Question: I want to make a canvas which has rounded border. I think I can implement it by OpacityMask. but it's a hard to me.
'''
<Canvas Background="Red" ClipToBounds="True" x:Name="can">
<Canvas.OpacityMask>
<!--czc.png is opacity mask source which represents a rounded rectangle.-->
<ImageBrush ImageSource="/WpfApplication3;component/Images/czc.png"/>
</Canvas.OpacityMask>
<Image Source="/WpfApplication3;component/Images/1lvhuman.jpg" Margin="-129,56,192,46" Canvas.Left="193" Canvas.Top="25" Height="186" Width="153" />
</Canvas>
'''

figure 1. is the Image in canvas that don't hanged in the Canvas's border. In the contrary, the Image of figure 2 hanged in left border of the Canvas. when hanged in there, OpacityMask was changed.
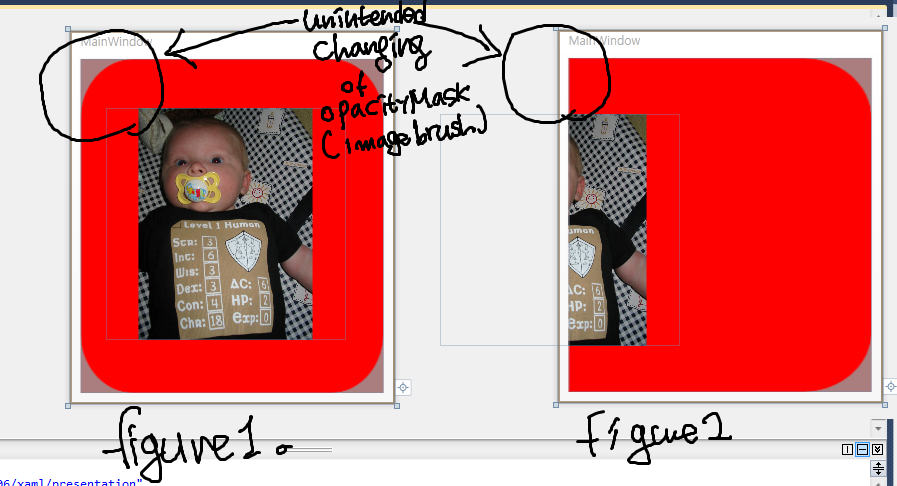
Answer: Why are you using Canvas? Can you just use a Border with a BorderRadius instead?